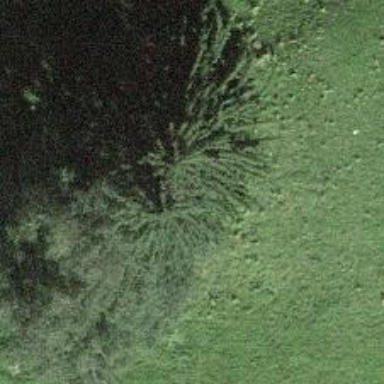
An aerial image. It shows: Beautiful tree in nature.